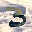
Label: 3